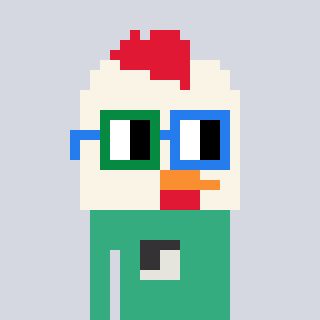
a pixel art character with square green and blue glasses, a chicken-shaped head and a teal-colored body on a cool background